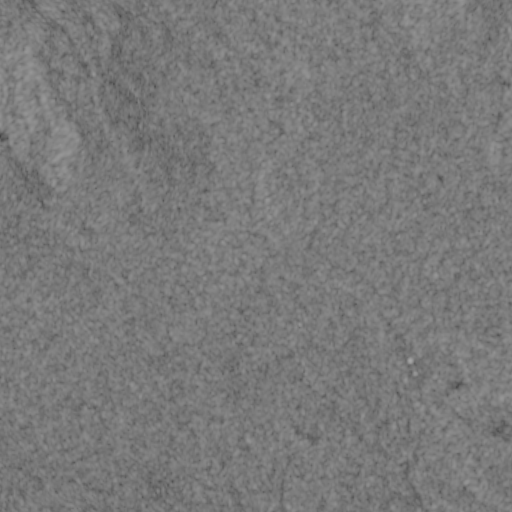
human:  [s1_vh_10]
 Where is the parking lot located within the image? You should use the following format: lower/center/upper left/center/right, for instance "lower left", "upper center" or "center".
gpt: The parking lot is located in the center right of the image.
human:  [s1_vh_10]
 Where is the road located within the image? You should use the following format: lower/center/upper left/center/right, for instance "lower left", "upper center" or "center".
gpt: There is no road in the image.

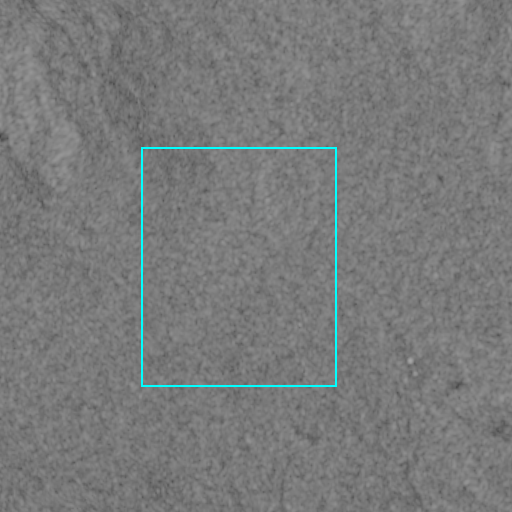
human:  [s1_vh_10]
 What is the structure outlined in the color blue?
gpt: There is no blue outline.
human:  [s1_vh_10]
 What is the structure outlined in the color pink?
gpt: There is no structure outlined in pink.